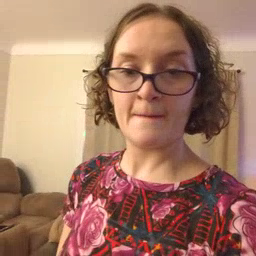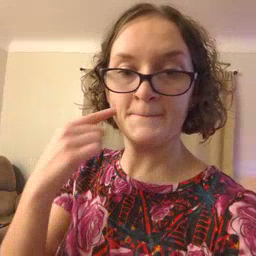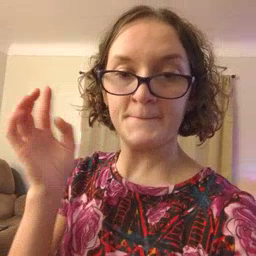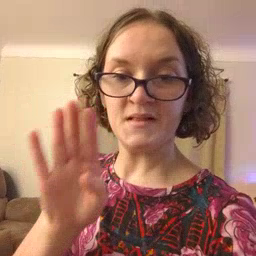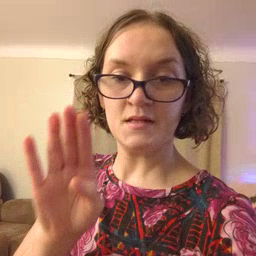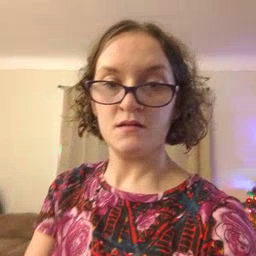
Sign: bee